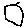
Label: circle